Question: While looking at the New Relic logs for an Azure website (.Net MVC, Owin 3.0.1) it says our servers are spending 8.56% of total wall clock CPU serving favicon.ico*, with 95.9% of that time on the "AuthenticateRequest" step.
Is it possible to "bypass" any authentication when serving resources that are not protected/require no user information? Any hints of where to look to figure out what is happening in that step?

-
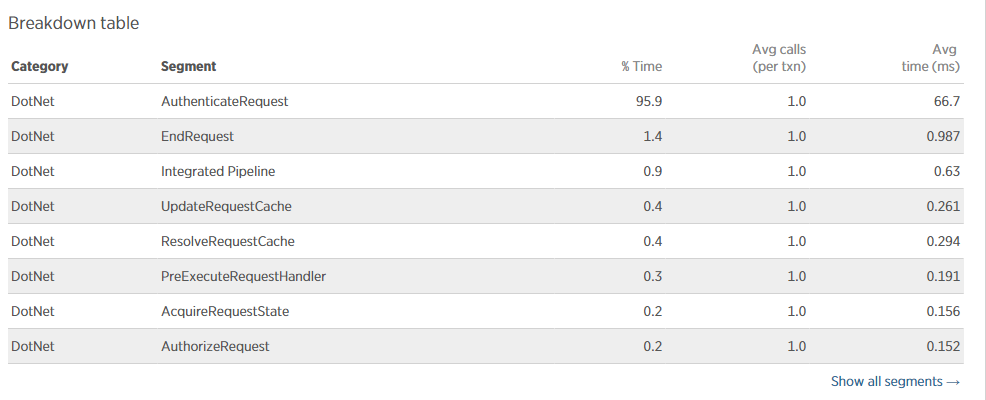
Answer: My issues were entirely due to Owin 3.0.1 upgrade, downgrading to Owin 3.0.0 dropped my total CPU load by about 85%, Database by about 50%, and this particular screenshot from 66.7MS to 1.2 MS on the AuthenticateRequest step.